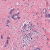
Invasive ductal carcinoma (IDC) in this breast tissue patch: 1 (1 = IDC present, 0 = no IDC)